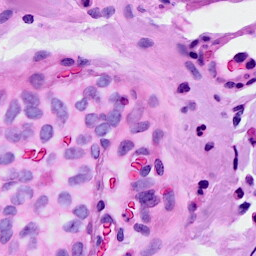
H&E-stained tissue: Breast